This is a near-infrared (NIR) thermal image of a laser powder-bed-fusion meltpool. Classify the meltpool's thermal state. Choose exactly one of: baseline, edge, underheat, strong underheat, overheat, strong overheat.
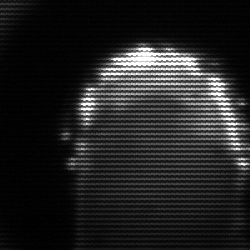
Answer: baseline